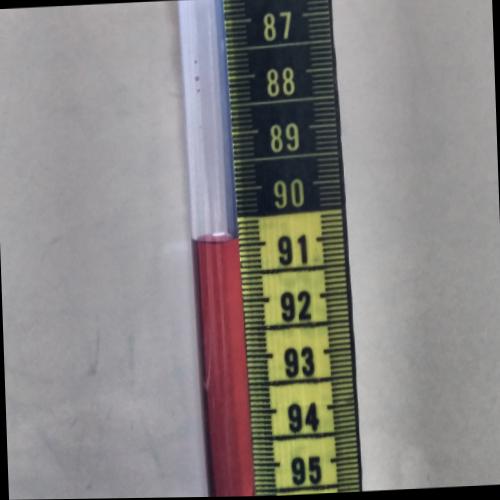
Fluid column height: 90.9 cm